Interaction volume radius: 5 \u00c5
Interaction volume height: 10 \u00c5
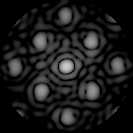
Disorder parameter: 0.2059